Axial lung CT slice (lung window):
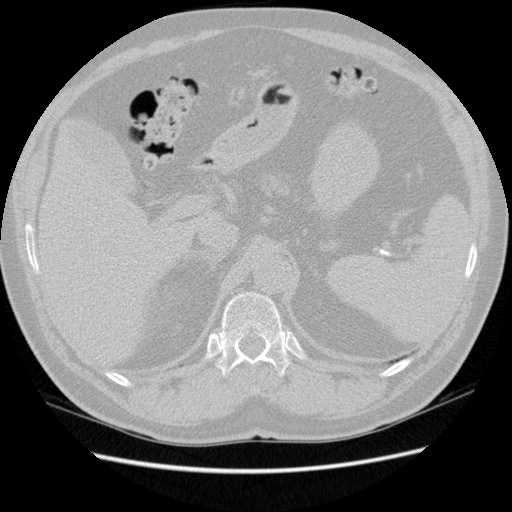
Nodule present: no